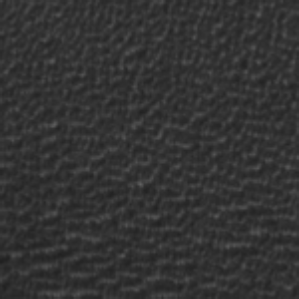
Label: frost